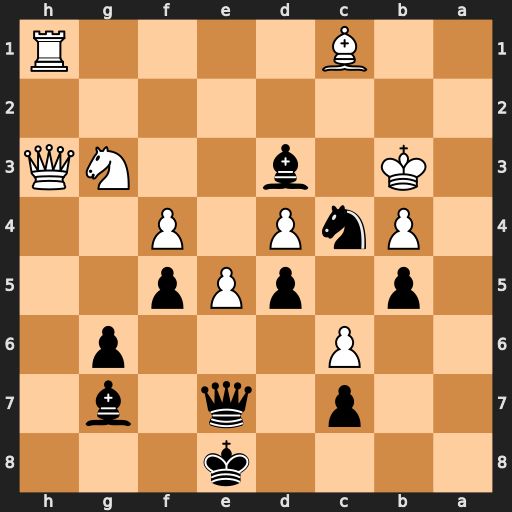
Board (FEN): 4k3/2p1q1b1/2P3p1/1p1pPp2/1PnP1P2/1K1b2NQ/8/2B4R
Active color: b
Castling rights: -
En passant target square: -
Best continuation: Bf8 Kc3 Bb1 Ba3 Nxa3 Rxb1 Nxb1+